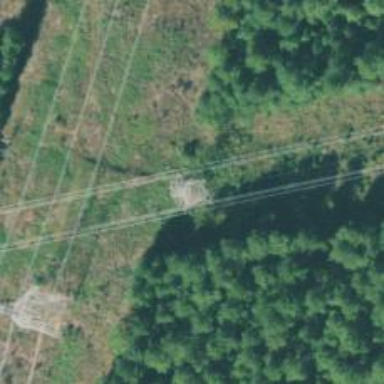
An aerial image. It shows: Lattice structure tower used for power distribution.